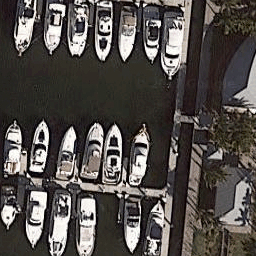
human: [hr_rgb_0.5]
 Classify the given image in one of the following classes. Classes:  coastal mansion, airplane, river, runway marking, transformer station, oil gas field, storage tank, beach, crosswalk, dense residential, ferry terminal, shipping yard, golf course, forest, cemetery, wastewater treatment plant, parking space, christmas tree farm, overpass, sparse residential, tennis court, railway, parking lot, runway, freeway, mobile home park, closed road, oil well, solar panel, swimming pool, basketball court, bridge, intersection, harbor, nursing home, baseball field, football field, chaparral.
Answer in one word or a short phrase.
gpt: harbor